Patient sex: M
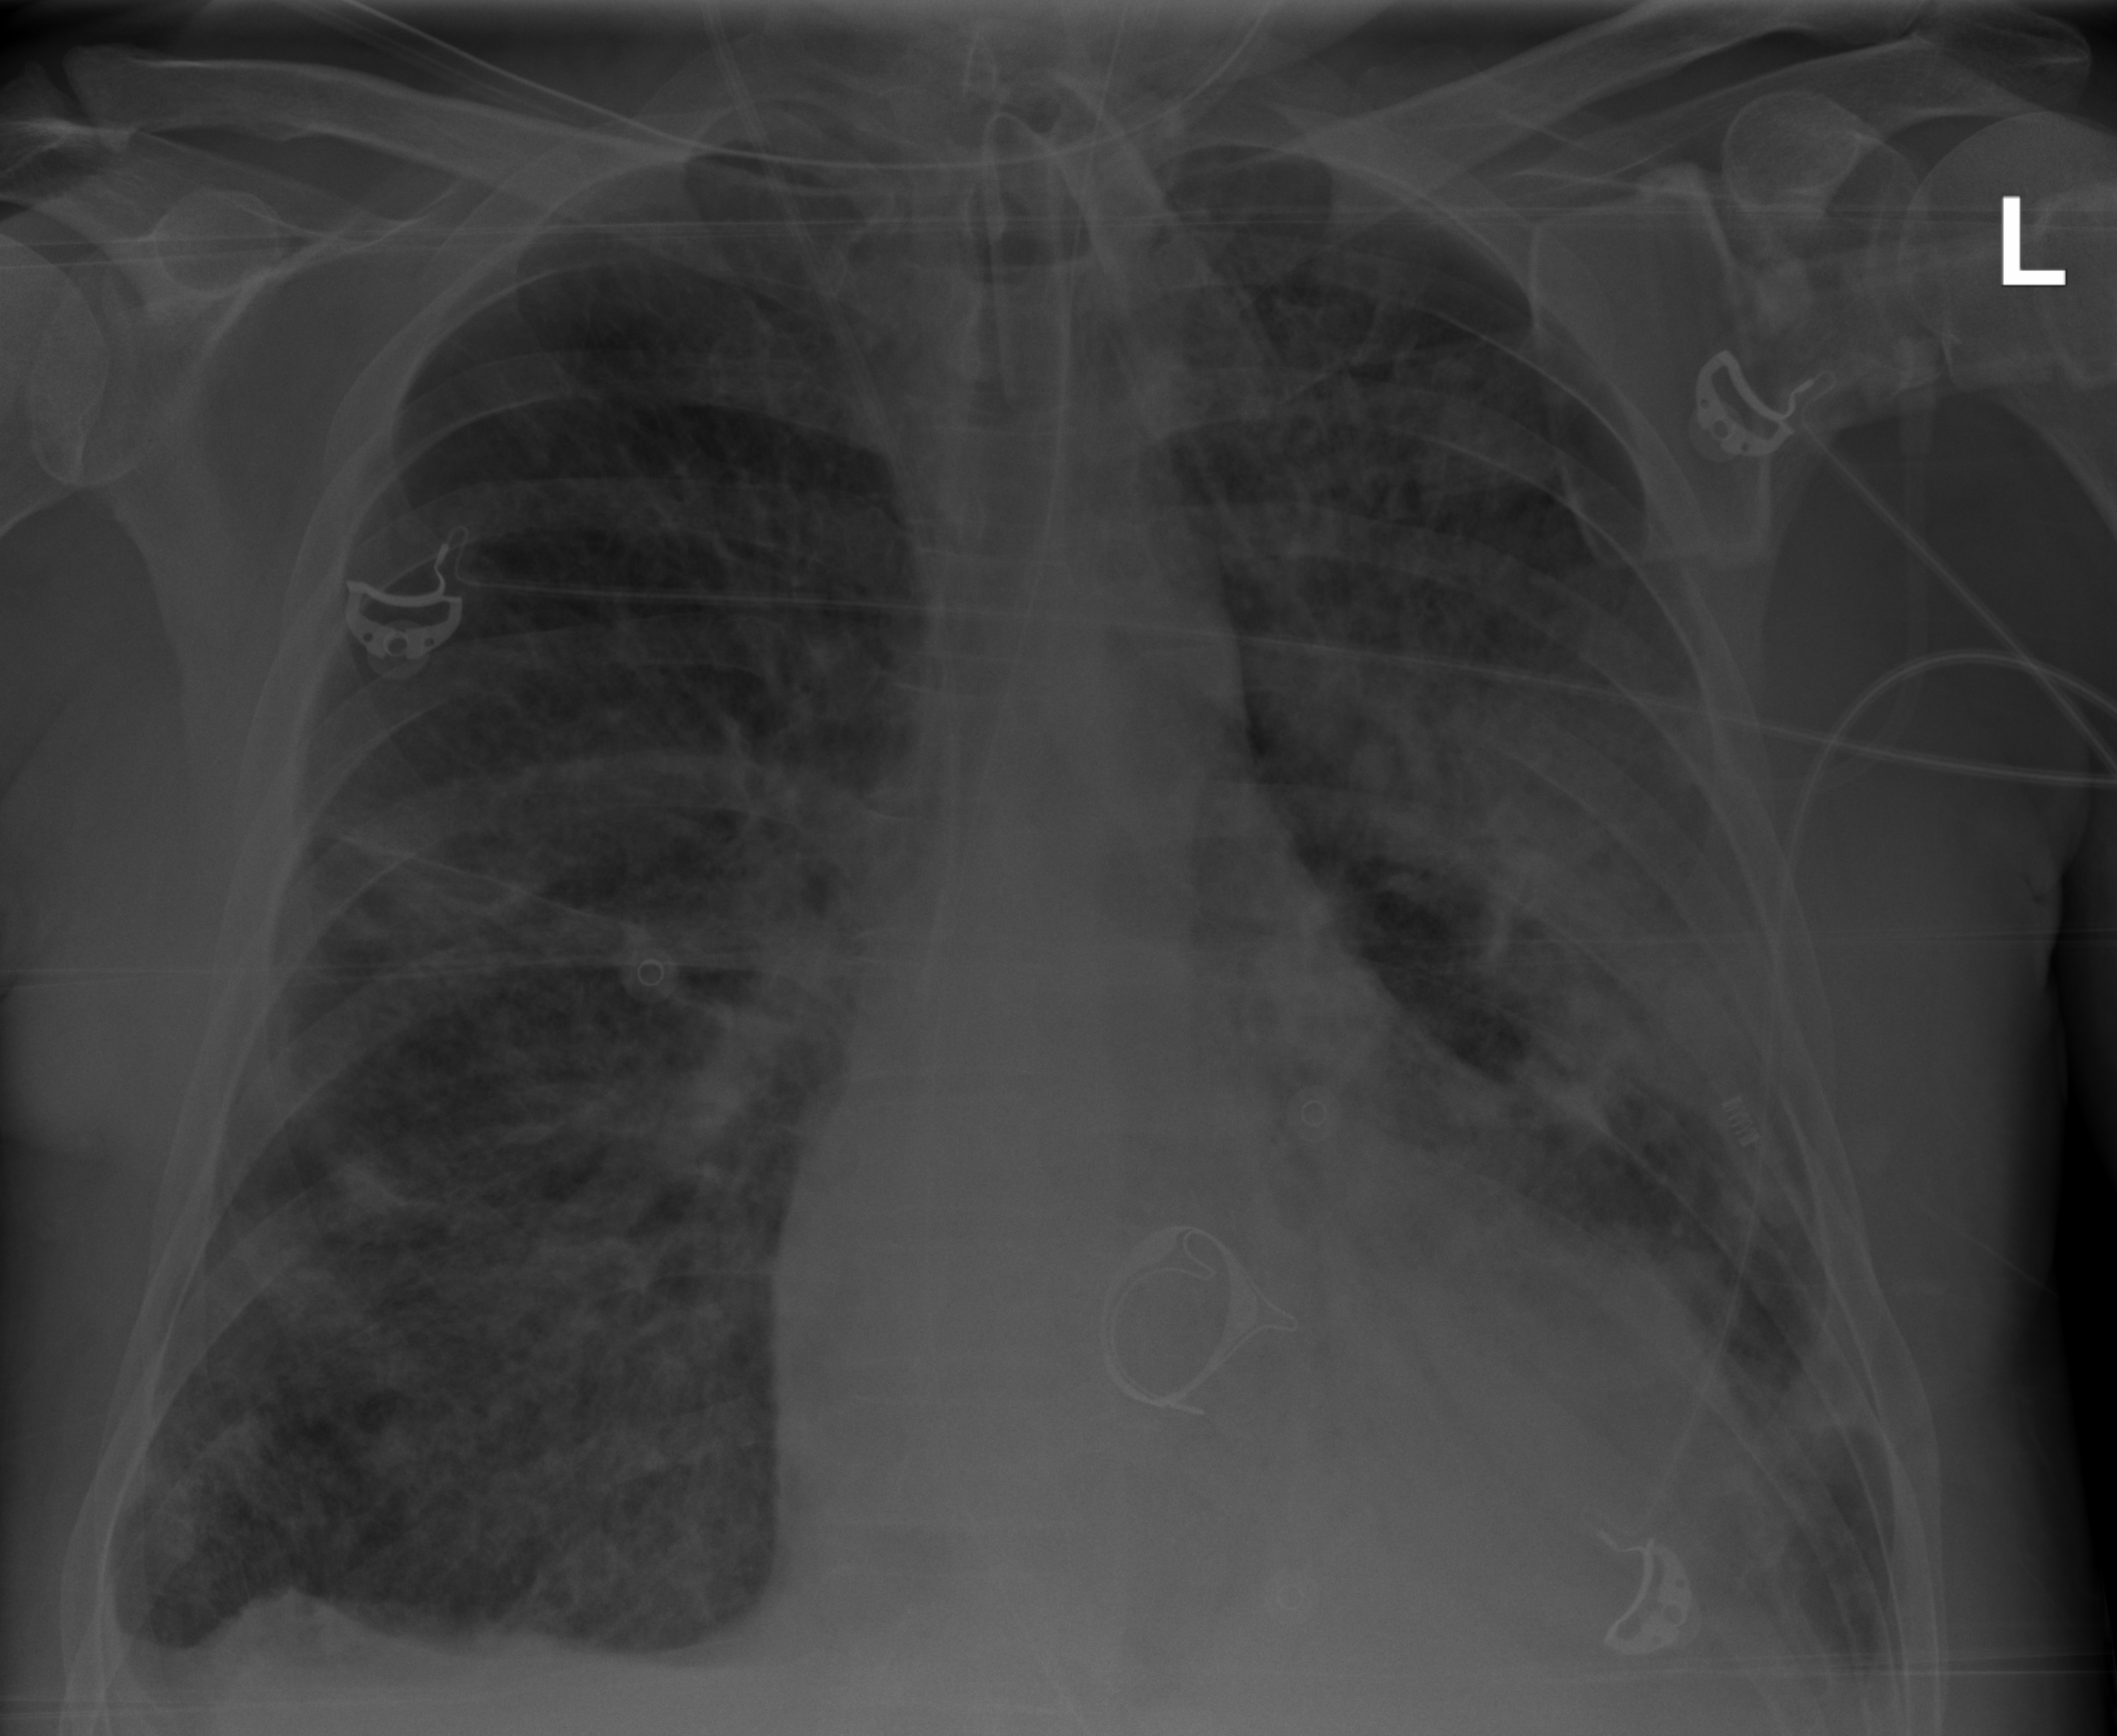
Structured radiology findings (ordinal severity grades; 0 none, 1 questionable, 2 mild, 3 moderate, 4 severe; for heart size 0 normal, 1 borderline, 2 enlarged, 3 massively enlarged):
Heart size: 2
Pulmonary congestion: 1
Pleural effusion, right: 2
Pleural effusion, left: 2
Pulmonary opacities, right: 2
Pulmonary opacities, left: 3
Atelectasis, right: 2
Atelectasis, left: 2